Question: I recently invalidated caches and restarted Android Studio 3.1 as the upgrade from 3.0.1 to 3.1 gave me gradle build errors and another answer on here suggested that method.
My gradle will now build however the design palette doesn't show a preview, and the settings are all blank or null, or along those lines.
How do I get the design preview back?

<URL>
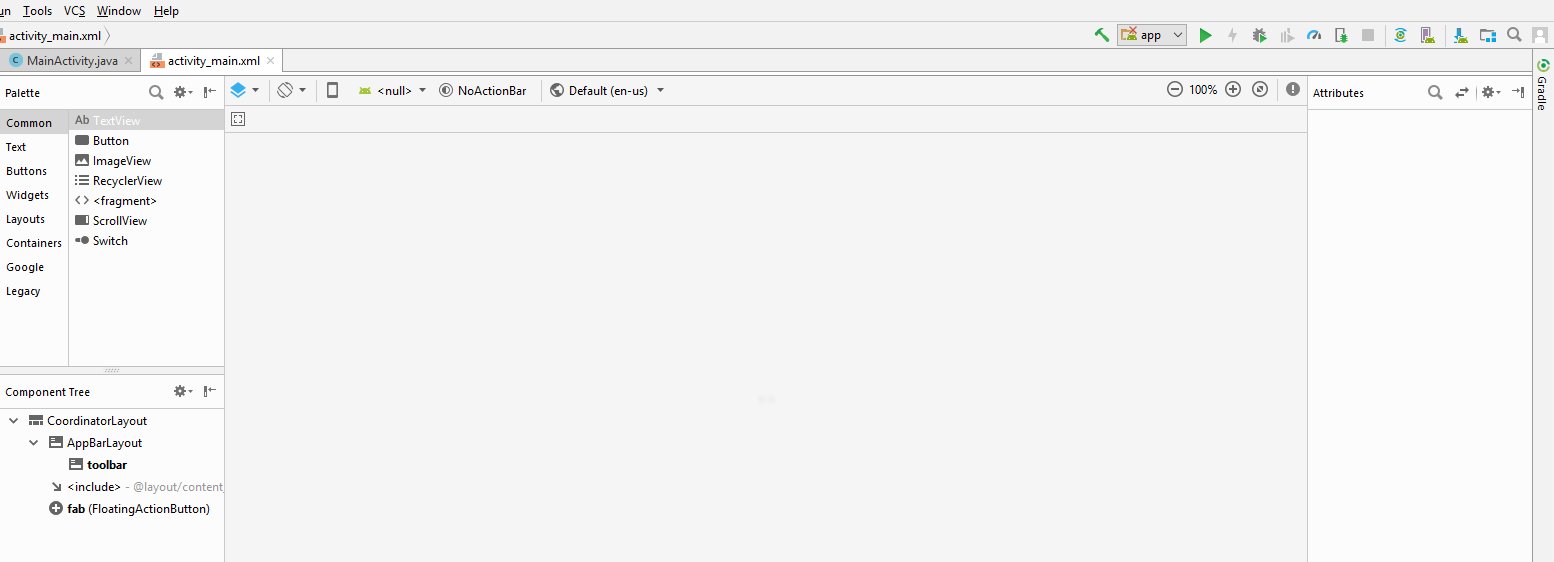
Answer: > View -> Tool Windows -> Preview
Try to or project. You can also .